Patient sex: F
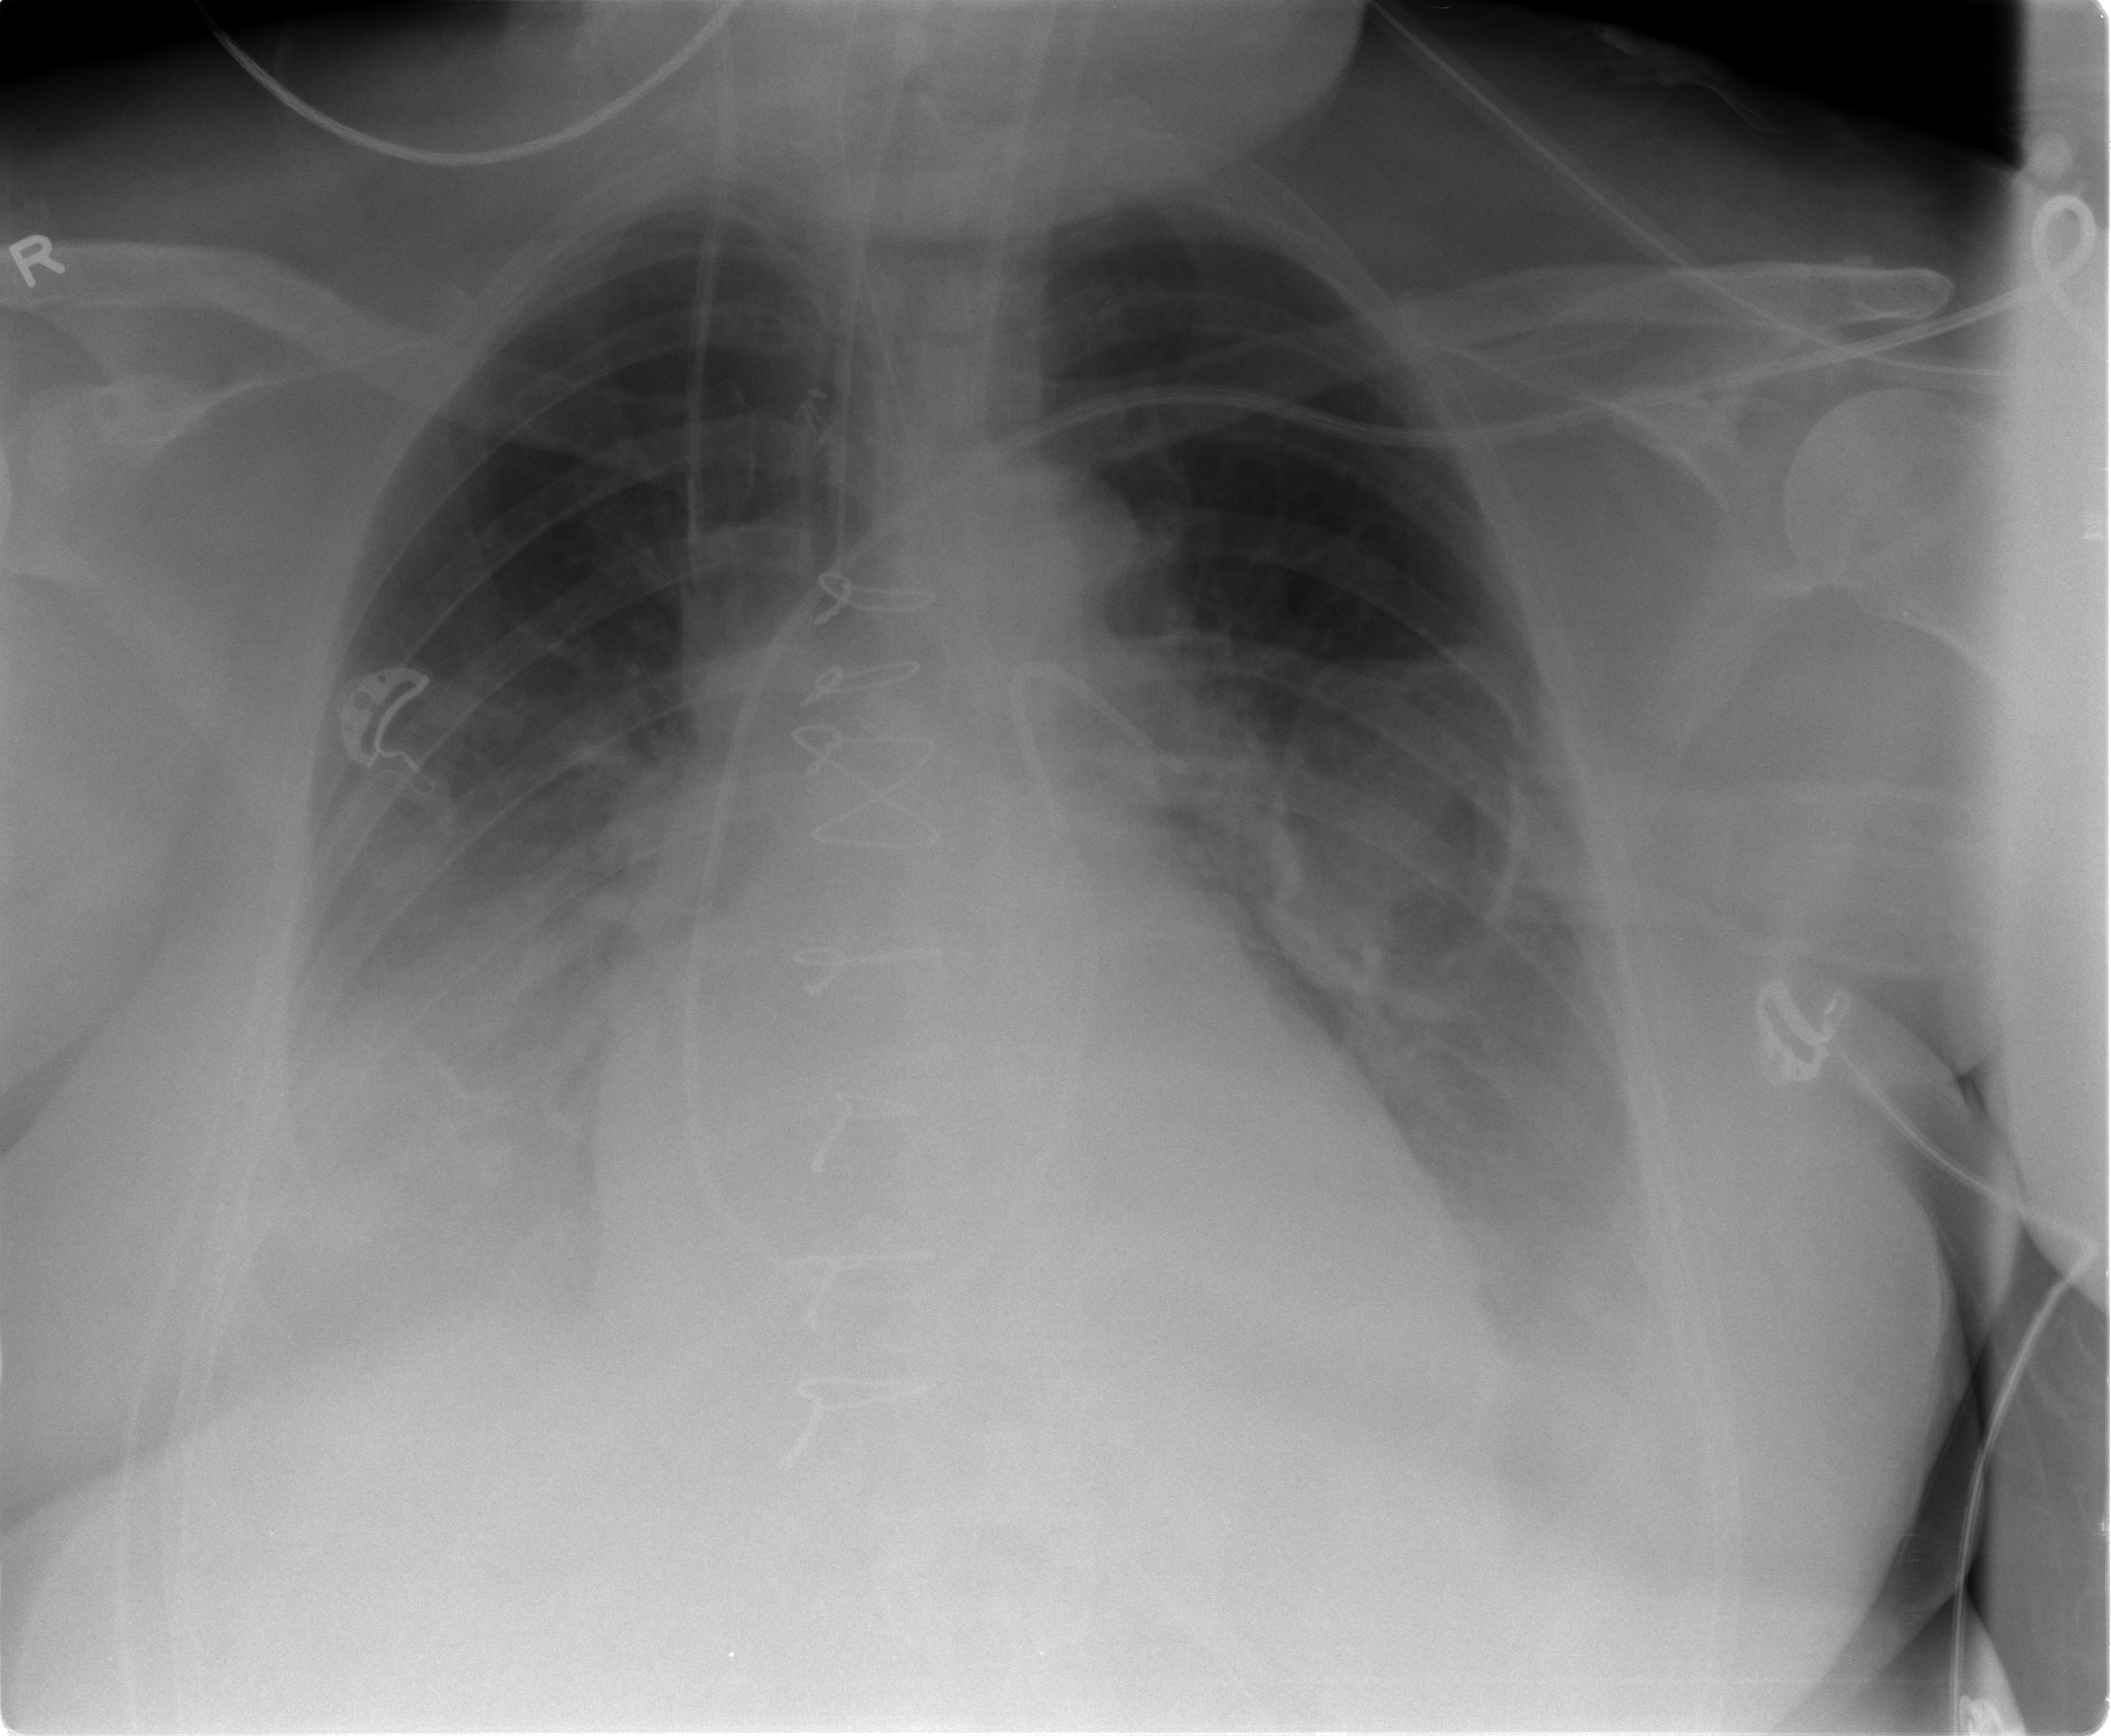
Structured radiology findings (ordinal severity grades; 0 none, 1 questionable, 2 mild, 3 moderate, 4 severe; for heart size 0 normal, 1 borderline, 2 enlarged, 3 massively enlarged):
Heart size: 2
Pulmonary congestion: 2
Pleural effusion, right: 3
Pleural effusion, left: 2
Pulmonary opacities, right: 2
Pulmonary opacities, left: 2
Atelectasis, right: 2
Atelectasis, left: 2